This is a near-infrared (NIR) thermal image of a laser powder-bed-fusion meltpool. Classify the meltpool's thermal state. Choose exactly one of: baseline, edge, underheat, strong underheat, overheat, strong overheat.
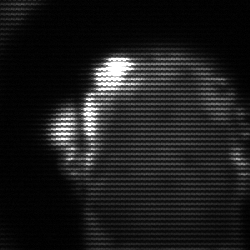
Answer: baseline